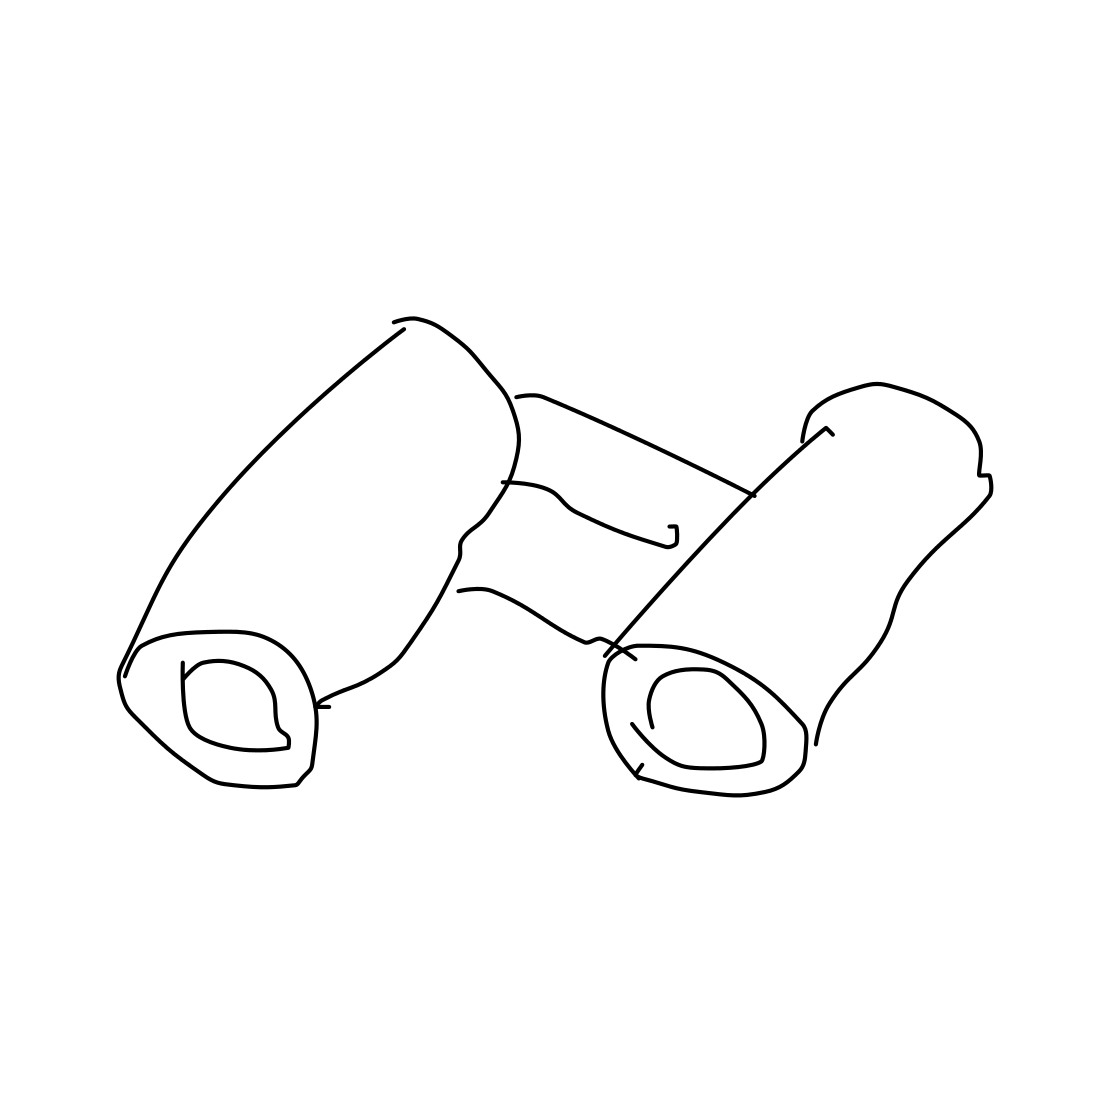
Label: binoculars